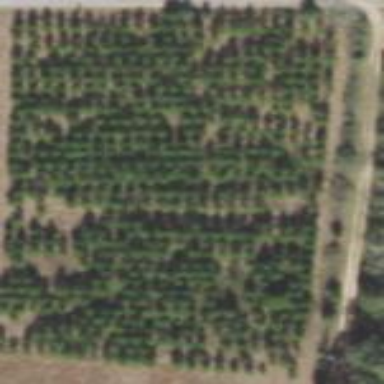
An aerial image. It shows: Plant nursery cultivating trees.